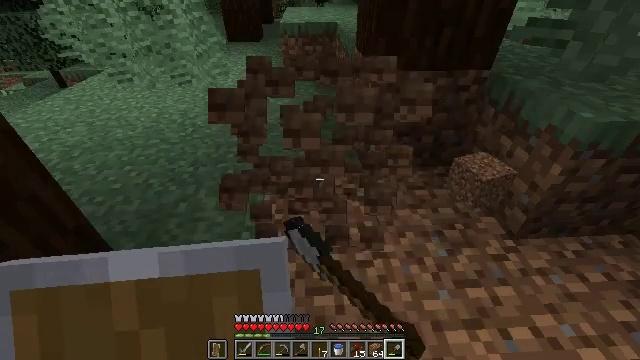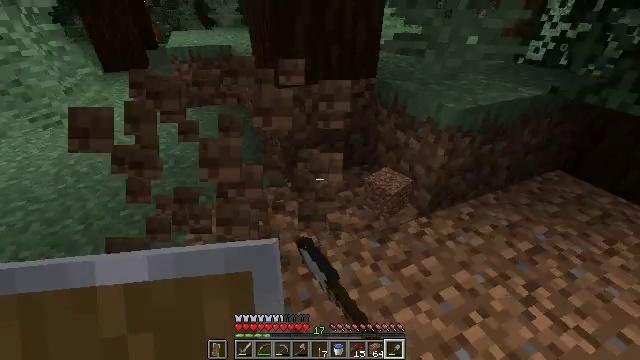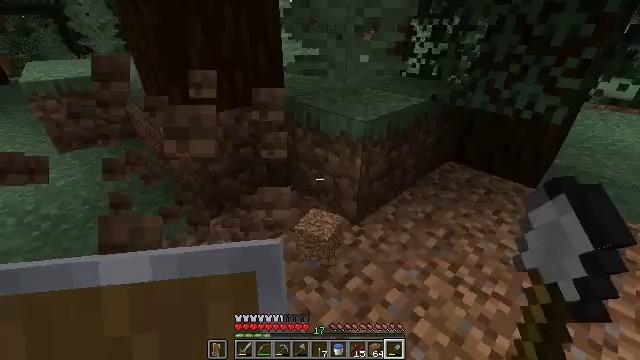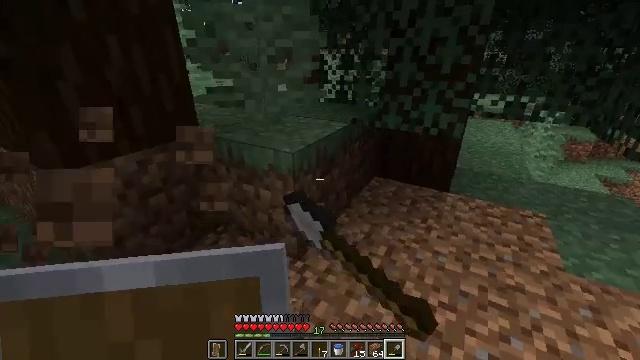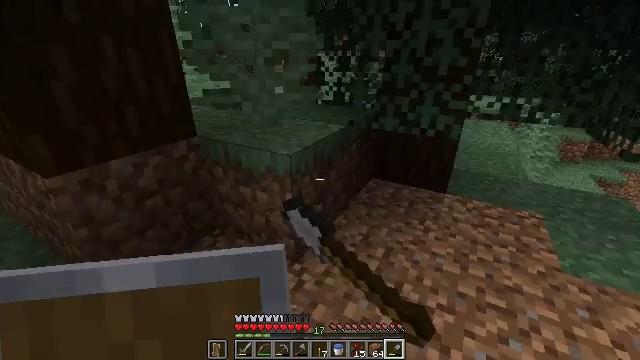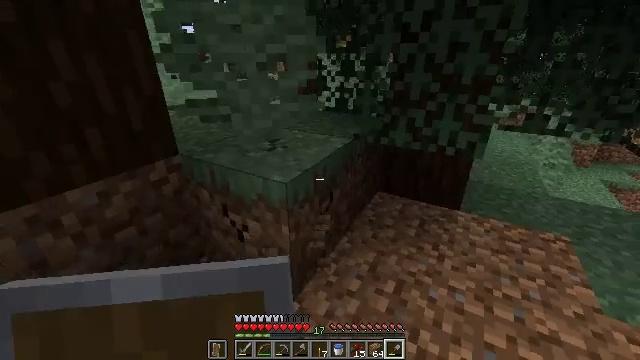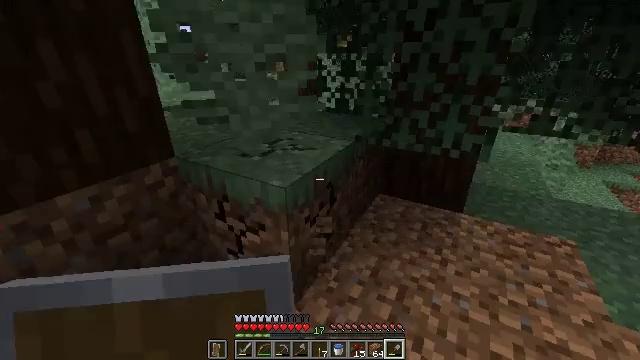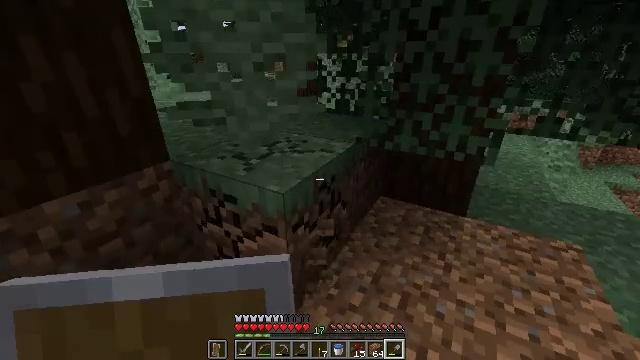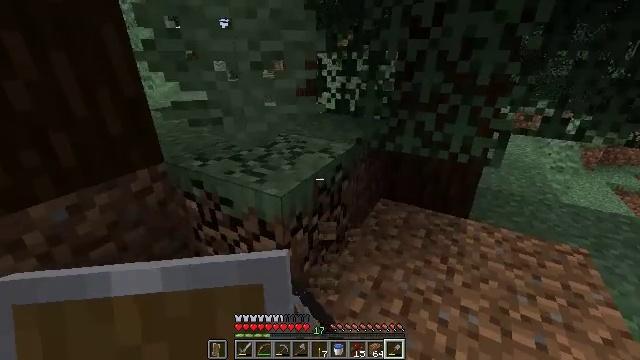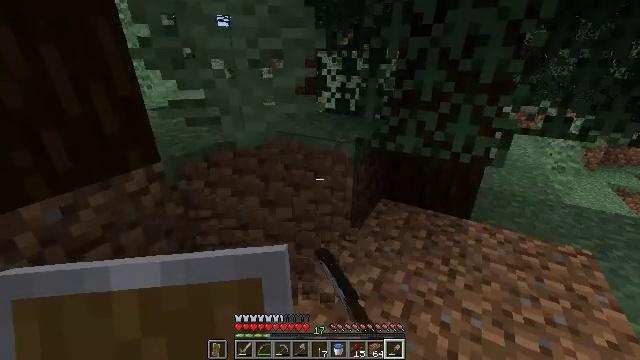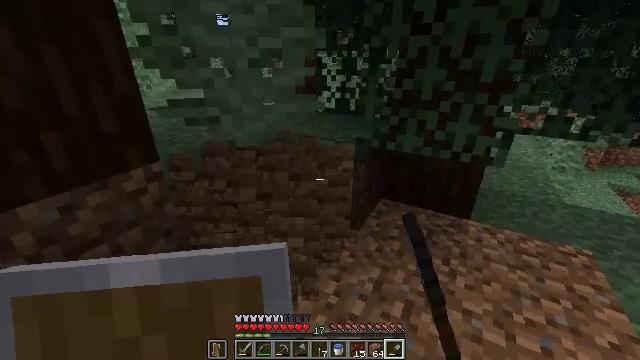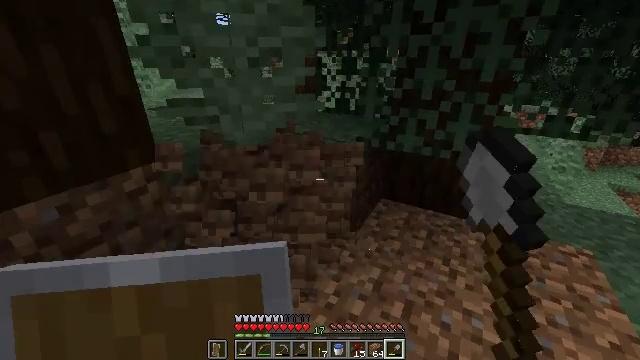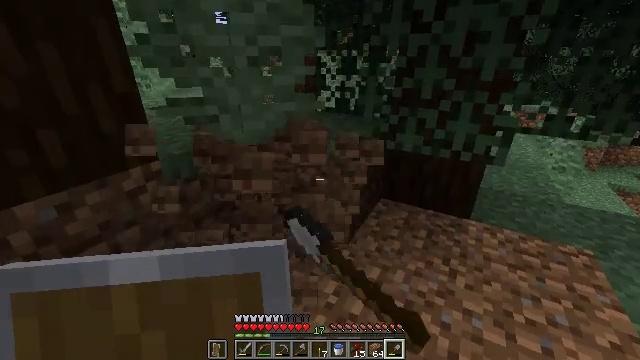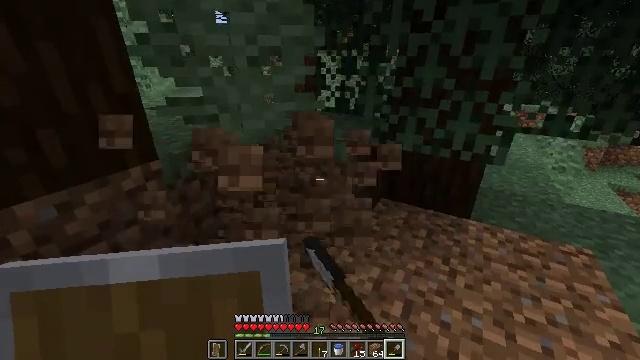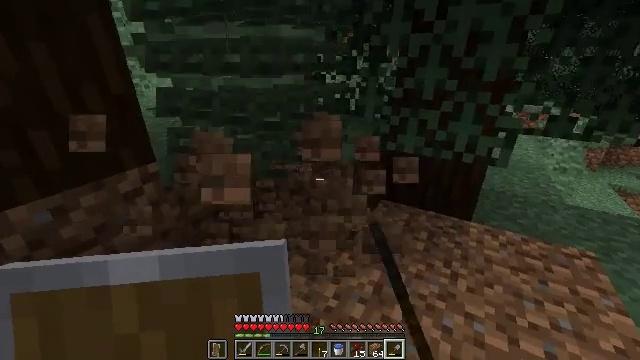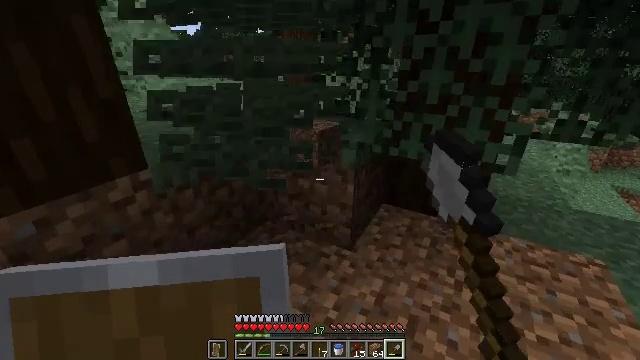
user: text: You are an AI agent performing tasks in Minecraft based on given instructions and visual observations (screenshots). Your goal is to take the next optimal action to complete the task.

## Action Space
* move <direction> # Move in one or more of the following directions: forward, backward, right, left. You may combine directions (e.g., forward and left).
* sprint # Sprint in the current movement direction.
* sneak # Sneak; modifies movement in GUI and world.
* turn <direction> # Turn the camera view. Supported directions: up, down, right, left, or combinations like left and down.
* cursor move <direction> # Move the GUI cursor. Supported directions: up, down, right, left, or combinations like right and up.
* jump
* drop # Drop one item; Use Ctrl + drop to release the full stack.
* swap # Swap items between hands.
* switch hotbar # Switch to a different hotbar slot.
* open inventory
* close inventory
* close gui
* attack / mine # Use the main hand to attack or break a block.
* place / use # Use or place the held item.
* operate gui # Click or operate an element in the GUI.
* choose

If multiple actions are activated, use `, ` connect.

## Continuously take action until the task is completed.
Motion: motion action
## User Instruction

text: Dig up the grass block for dirt.
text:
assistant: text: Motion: turn right and up, attack / mine
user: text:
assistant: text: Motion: move forward, turn right and up, attack / mine
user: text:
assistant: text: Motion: move forward, turn right and up, attack / mine
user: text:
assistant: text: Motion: move forward, attack / mine
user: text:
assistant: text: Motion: move forward, attack / mine
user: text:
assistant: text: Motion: attack / mine
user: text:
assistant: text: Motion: attack / mine
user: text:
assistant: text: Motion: attack / mine
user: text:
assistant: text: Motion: attack / mine
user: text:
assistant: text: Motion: attack / mine
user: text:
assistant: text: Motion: attack / mine
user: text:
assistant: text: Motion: attack / mine
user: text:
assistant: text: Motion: attack / mine
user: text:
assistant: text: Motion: move forward, attack / mine
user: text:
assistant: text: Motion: move forward, attack / mine
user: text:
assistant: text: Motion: attack / mine
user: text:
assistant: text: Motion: attack / mine
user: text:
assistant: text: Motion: attack / mine
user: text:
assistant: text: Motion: attack / mine
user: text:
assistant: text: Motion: attack / mine
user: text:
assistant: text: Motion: attack / mine
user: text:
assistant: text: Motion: attack / mine
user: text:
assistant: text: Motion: attack / mine
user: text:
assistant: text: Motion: attack / mine
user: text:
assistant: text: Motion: move forward, turn left, attack / mine
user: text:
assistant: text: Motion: move forward, turn left, attack / mine
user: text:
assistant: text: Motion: move forward, turn left and down, attack / mine
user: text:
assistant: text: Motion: move forward, turn left and down, attack / mine
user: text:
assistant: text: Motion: attack / mine
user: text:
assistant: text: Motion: attack / mine